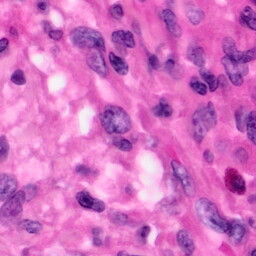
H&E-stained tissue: Pancreatic